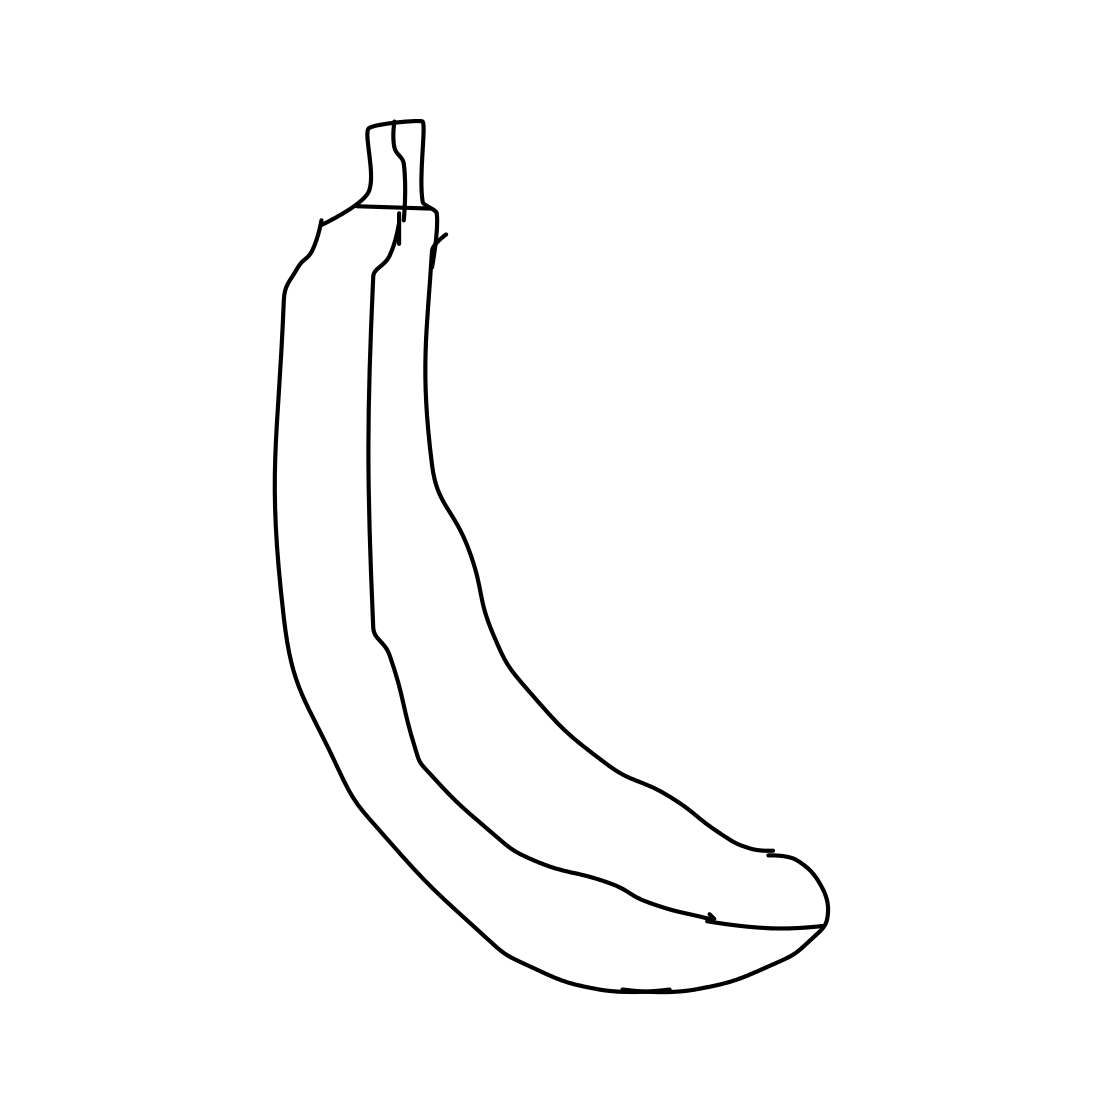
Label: banana